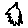
Label: tree